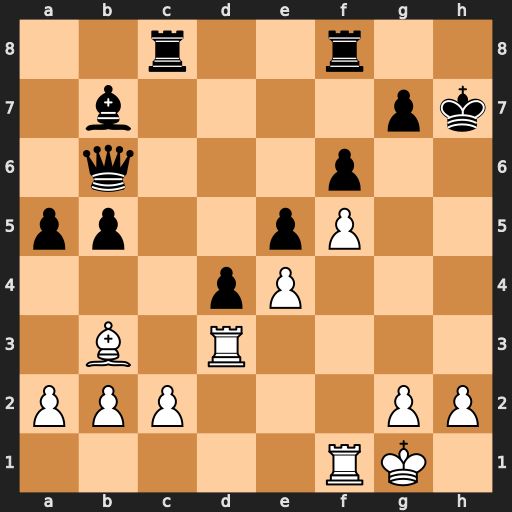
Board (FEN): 2r2r2/1b4pk/1q3p2/pp2pP2/3pP3/1B1R4/PPP3PP/5RK1
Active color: w
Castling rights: -
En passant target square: -
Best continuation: Rh3#